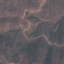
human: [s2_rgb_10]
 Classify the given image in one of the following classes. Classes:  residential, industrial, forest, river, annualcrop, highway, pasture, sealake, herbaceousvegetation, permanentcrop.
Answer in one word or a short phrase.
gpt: HerbaceousVegetation